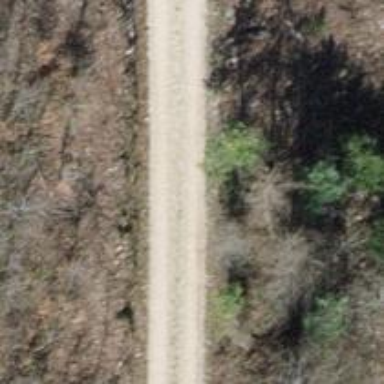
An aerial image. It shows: Gravel track with grade2 quality.